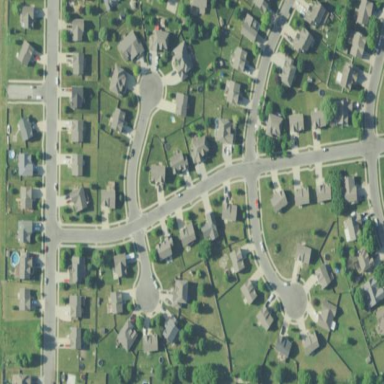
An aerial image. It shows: Residential area composed of single-family homes.